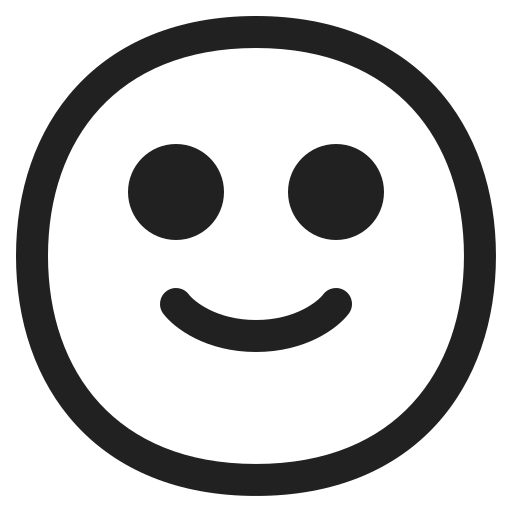
slightly smiling face high contrast